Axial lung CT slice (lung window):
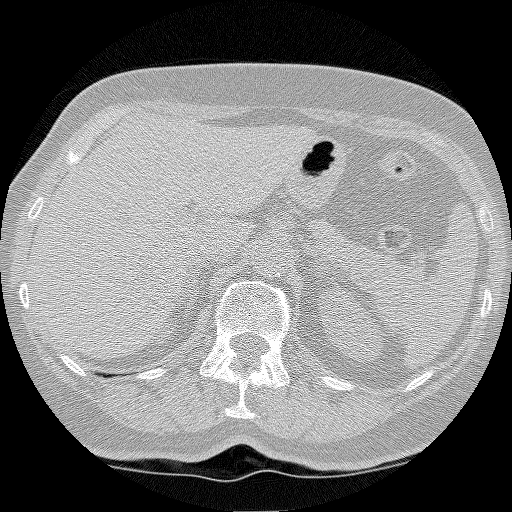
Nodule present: no